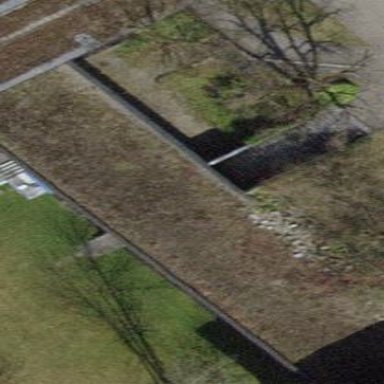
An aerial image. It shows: School building.